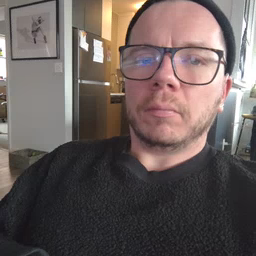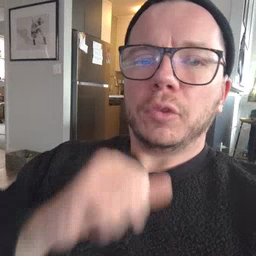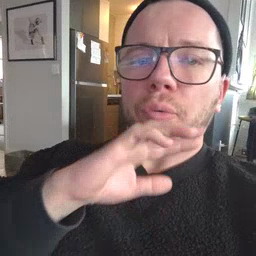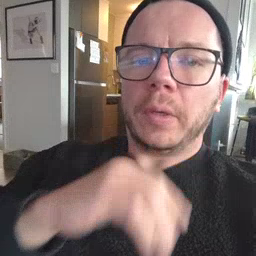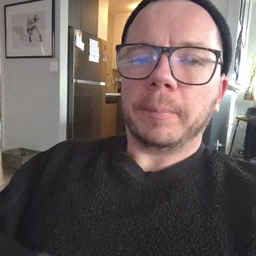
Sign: dirty